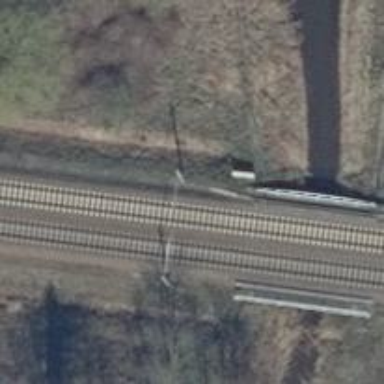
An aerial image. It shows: Railway milestone with catenary mast.